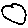
Label: moon